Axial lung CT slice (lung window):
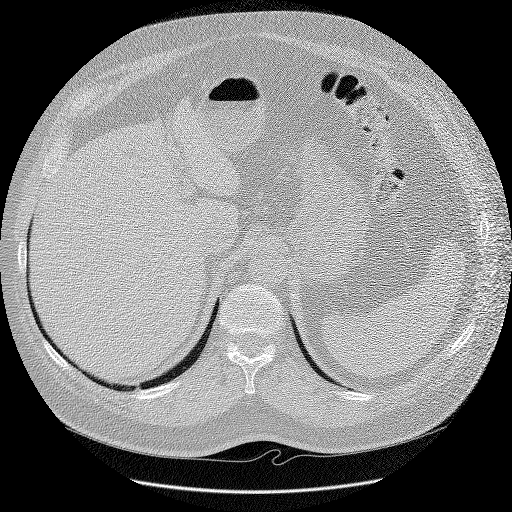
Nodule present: no